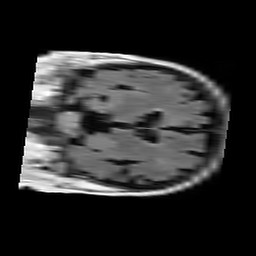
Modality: FLAIR
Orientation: coronal
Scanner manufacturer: philips
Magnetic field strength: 1.5 T
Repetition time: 10 s
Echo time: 0.11 s